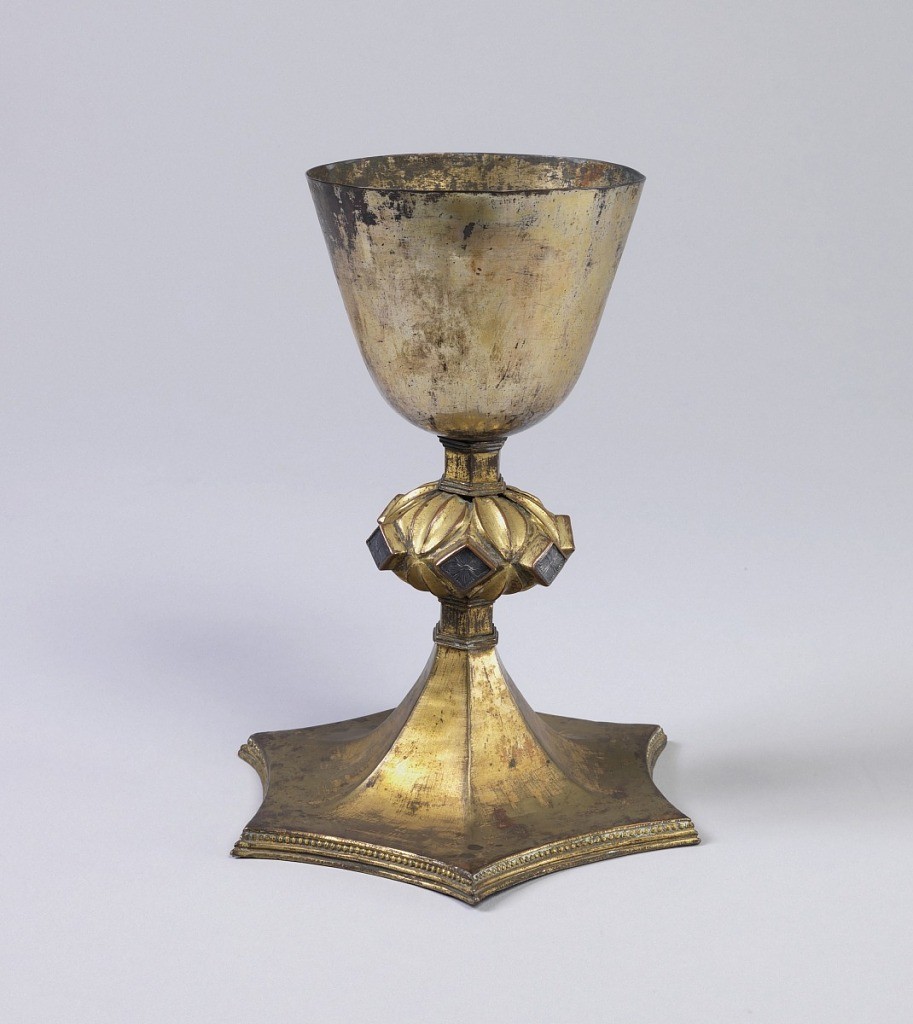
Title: Chalice
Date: late 15th–16th century
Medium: Molded and gilt copper, engraved pewter
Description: Cup rests on star-shaped foot. Stem composed of bulbous section with framed rhomboids, and bell-shaped cup with thin flaring sides.